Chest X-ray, PA view. Patient: 74 years old, sex M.
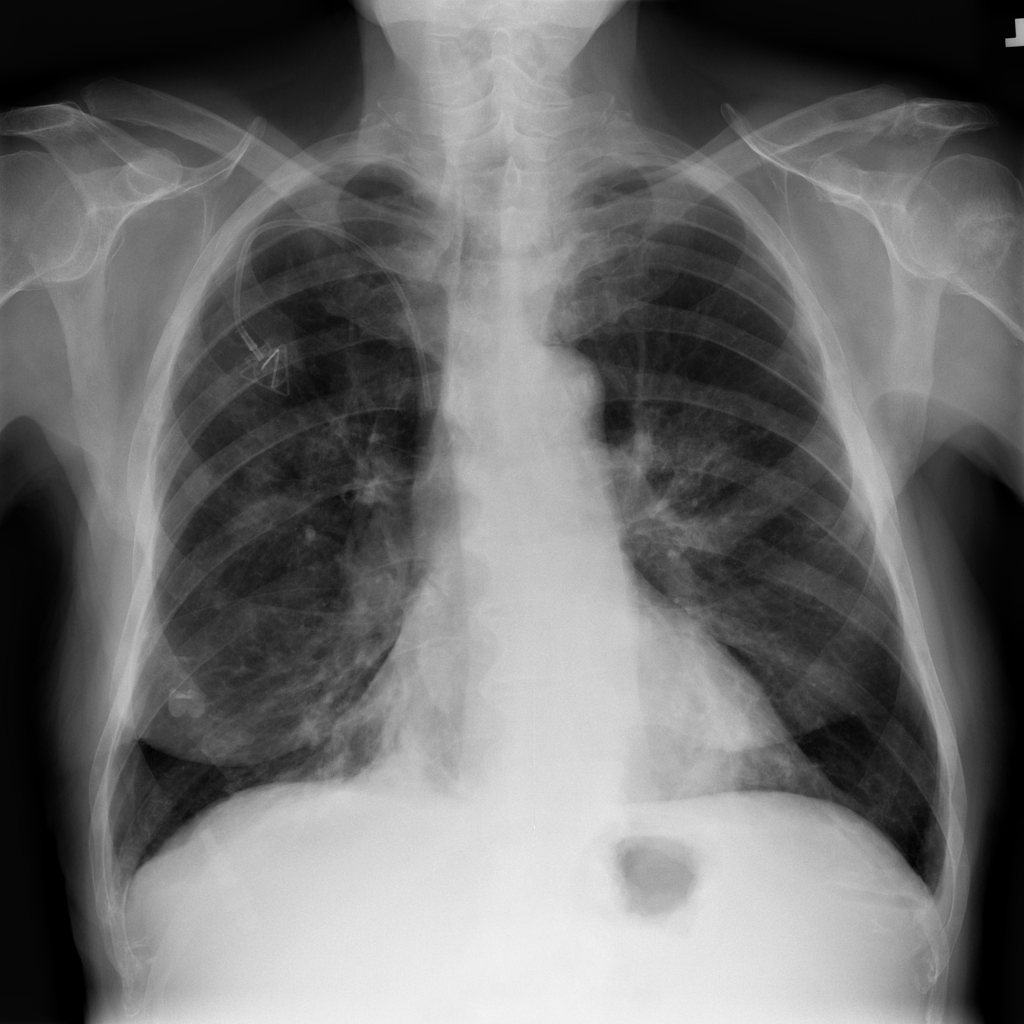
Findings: Infiltration, Pneumonia